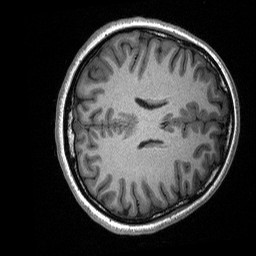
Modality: T1w
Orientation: axial
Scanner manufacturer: siemens
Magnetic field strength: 3 T
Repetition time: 2.3 s
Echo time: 0.00226 s